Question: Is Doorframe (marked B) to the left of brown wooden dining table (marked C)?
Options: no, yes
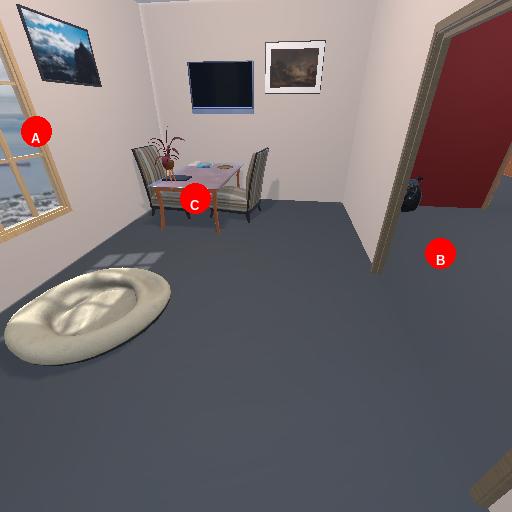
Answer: no